Interaction volume radius: 5 \u00c5
Interaction volume height: 25 \u00c5
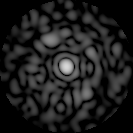
Disorder parameter: 0.8183